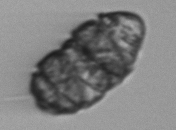
Label: Margalefidinium